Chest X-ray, PA view. Patient: 65 years old, sex F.
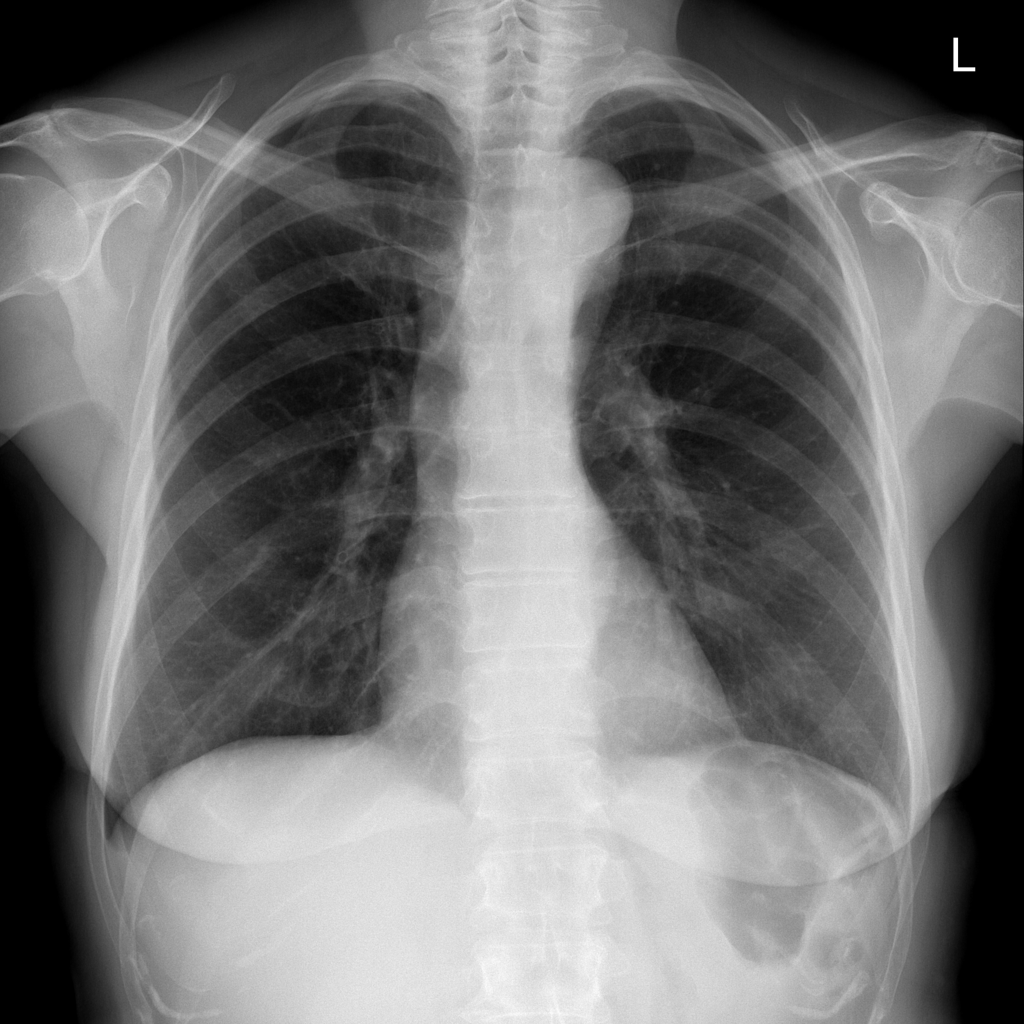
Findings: No Finding